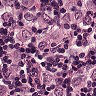
Metastatic tissue present: yes